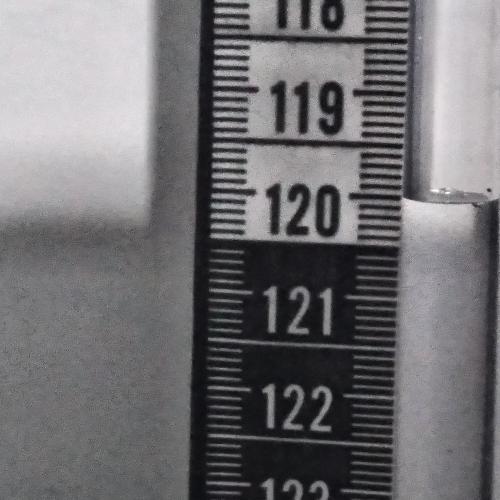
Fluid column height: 120.0 cm